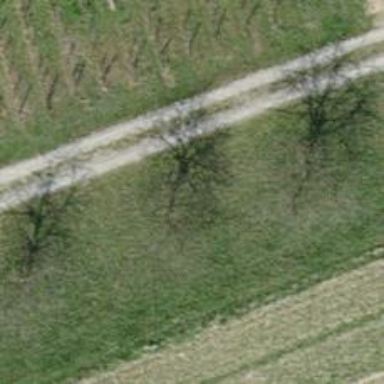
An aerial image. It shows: Single tag "natural: tree."